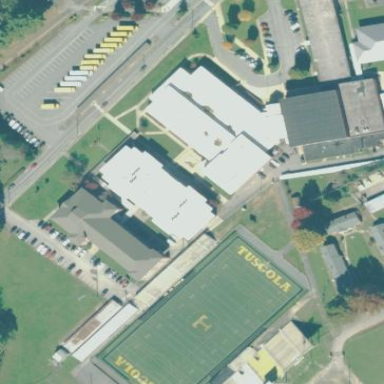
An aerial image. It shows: School building.